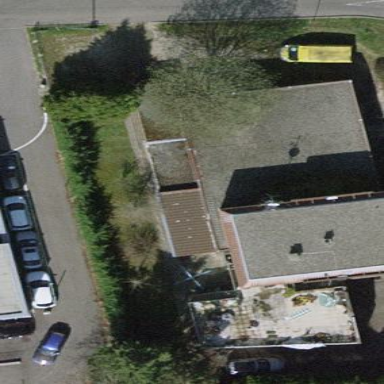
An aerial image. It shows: Office building with flat roof.